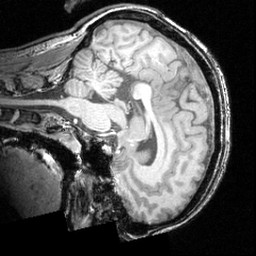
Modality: T1w
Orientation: sagittal
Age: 23
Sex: male
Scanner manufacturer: siemens
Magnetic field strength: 3.951 T
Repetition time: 2.5 s
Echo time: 0.00393 s